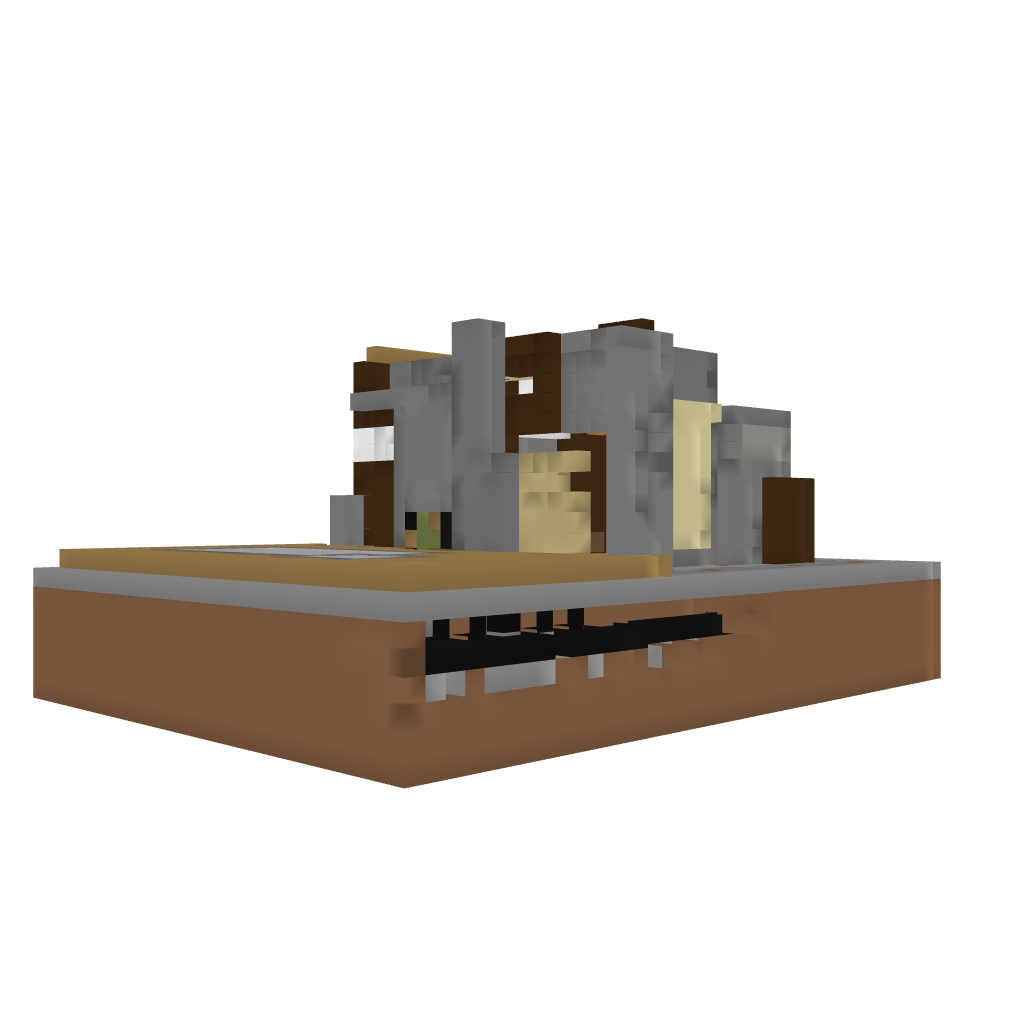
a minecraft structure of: Ultimate Modern House #2